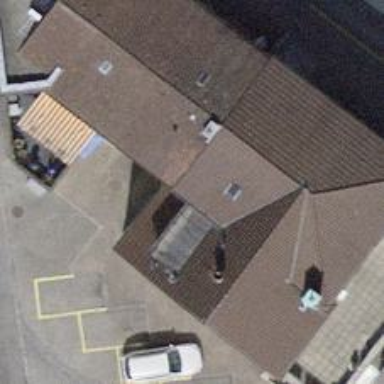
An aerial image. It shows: Restaurant.